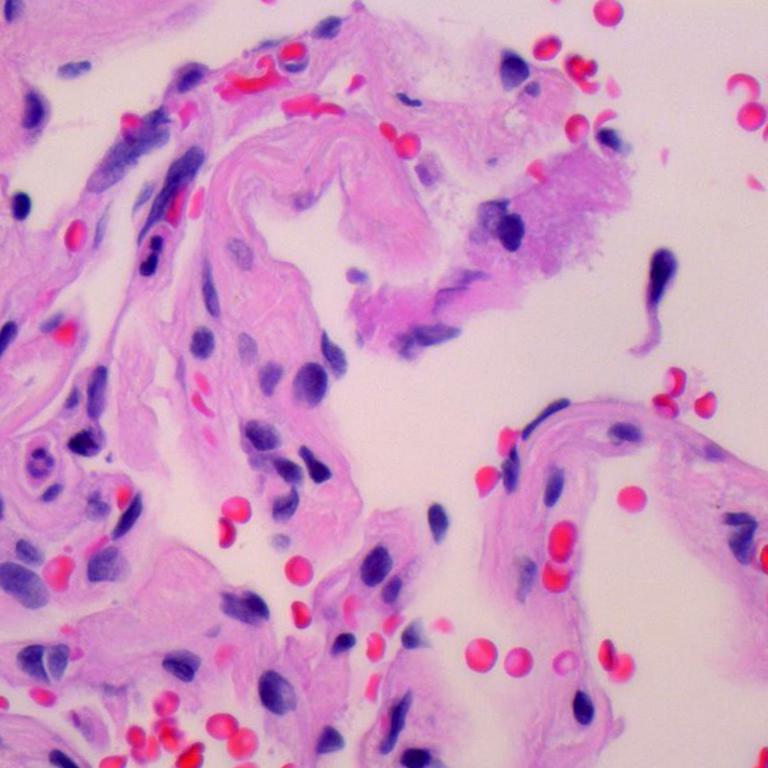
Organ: lung
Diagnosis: benign